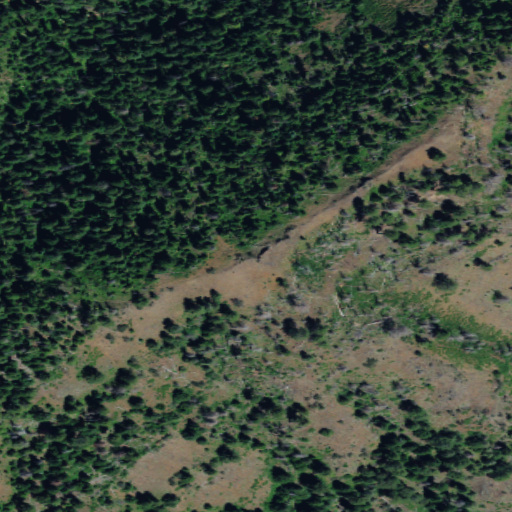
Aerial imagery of ridge(s) in Washington named Middle Point Ridge containing evergreen forest, grassland, and shrub